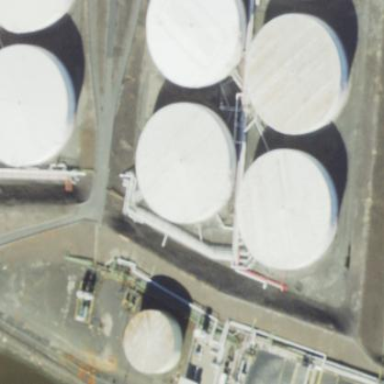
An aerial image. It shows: Building with storage tank.